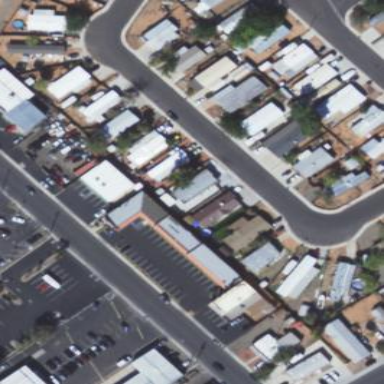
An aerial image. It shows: Building that is motel.